Question: ## Update:
I'm afraid I've mislead you a bit.
When trying to assign, say, an axes to a figure, everything works fine. The problem is with a class I'm trying to create.
## Code:
'''
classdef figContainer
properties
parent;
hTabPanel;
end
methods
function obj = figContainer(varargin);
if nargin == 0
obj.parent = gcf;
else
obj.parent = varargin(1);
end
hTabPanel = uipanel(...
'parent' , obj.parent , ...
'units' , 'normalized' , ...
'position' , [0 , 0.95 , 1 , 0.05]);
end
end
'''
Now I can't seem to pass the handle right:

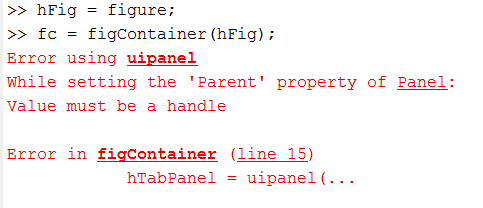
Answer: '()' must be changed to '{}':
'''
classdef figContainer
...
else
obj.parent = varargin{1};
end
...
'''